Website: bh-photo
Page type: address-validator
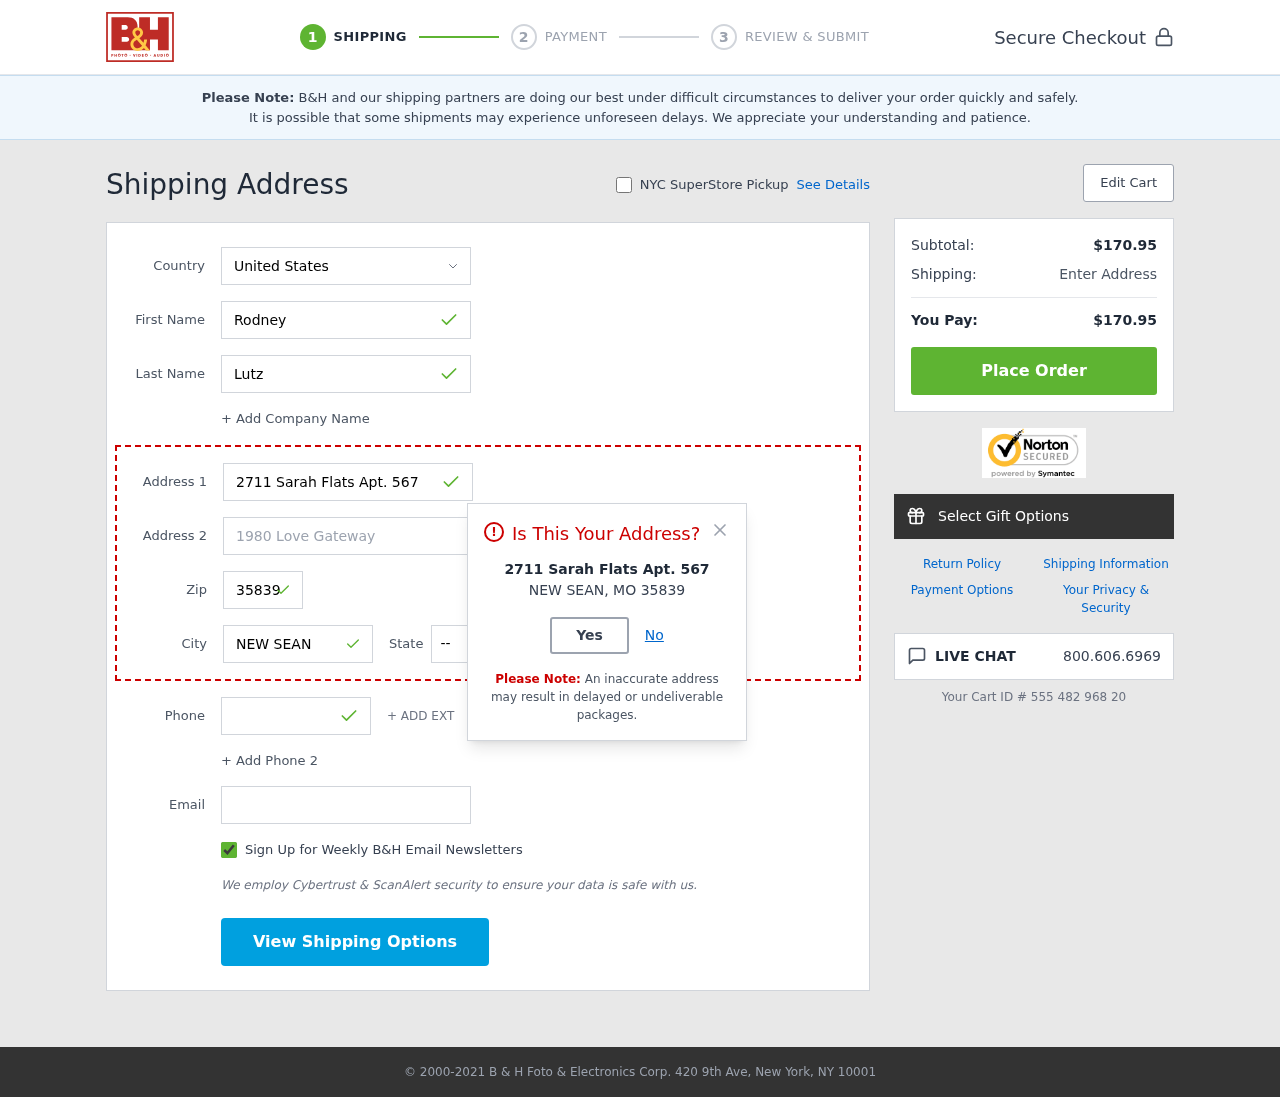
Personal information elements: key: PII_CITY
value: New Sean
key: PII_COUNTRY
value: United States
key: PII_EMAIL
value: rlutz@gmail.com
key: PII_FIRSTNAME
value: Rodney
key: PII_LASTNAME
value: Lutz
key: PII_PHONE
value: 3017196010
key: PII_POSTCODE
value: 35839
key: PII_STATE_ABBR
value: MO
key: PII_STREET
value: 2711 Sarah Flats Apt. 567
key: PII_STREET2
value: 1980 Love Gateway
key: PII_CITY_MODAL
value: NEW SEAN
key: PII_POSTCODE_FULL
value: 35839
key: PII_POSTCODE_NUMERIC
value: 35839
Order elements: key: ORDER_SUBTOTAL
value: $170.95
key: ORDER_TOTAL
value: $170.95
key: ORDER_ID
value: Your Cart ID # 555 482 968 20